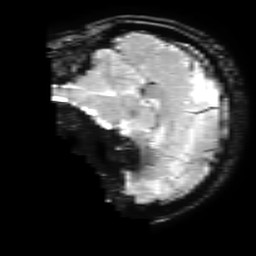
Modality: T2starw
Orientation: sagittal
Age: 33
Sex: female
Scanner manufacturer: ge
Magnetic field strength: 3 T
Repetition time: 0.65 s
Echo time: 0.02 s